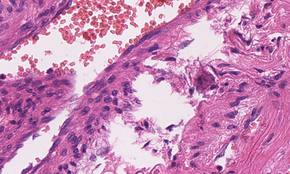
Tumor epithelial tissue: no
Tumor-associated stroma tissue: yes
Normal tissue: no